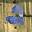
Label: 2